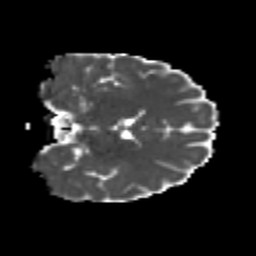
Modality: MD
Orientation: coronal
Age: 22
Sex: male
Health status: healthy
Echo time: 0.074 s